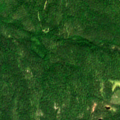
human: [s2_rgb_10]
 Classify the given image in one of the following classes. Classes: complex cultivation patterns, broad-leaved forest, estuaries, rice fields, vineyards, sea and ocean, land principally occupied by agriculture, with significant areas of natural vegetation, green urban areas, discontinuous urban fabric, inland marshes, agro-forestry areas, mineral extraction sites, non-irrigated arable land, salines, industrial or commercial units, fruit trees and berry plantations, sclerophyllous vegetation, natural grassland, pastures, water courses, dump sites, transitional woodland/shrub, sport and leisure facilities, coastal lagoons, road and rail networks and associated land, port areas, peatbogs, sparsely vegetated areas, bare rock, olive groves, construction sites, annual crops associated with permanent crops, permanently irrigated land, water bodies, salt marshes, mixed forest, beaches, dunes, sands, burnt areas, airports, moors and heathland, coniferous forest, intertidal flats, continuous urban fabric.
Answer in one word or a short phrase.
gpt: coniferous forest, mixed forest